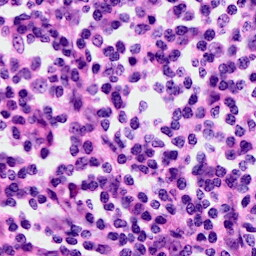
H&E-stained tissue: Cervix